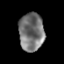
Tissue: prostate
Cell type: T cells
Senescence score: 0.2741
Nuclear area (px): 935
Mean DAPI intensity: 116.825